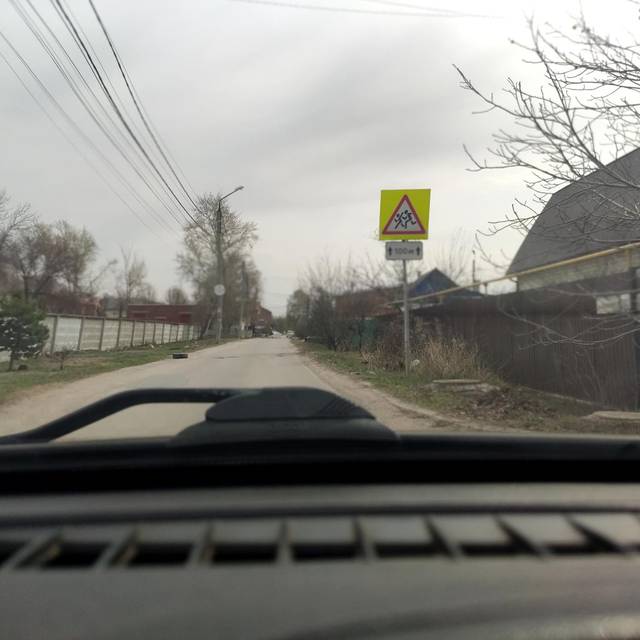
Region: Russia
Coordinates: 53.536, 49.403